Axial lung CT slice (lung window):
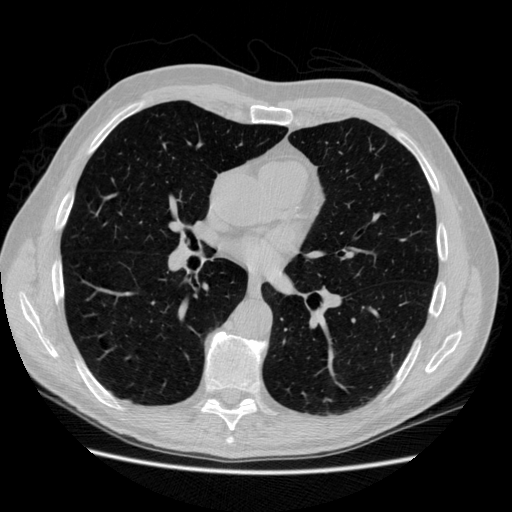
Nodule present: no